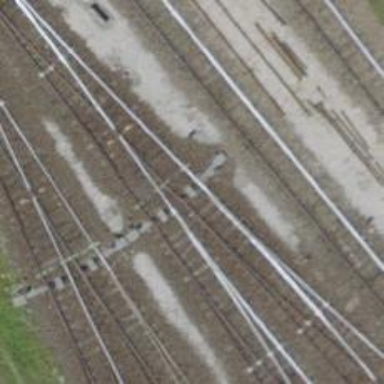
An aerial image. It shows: Railway switch.